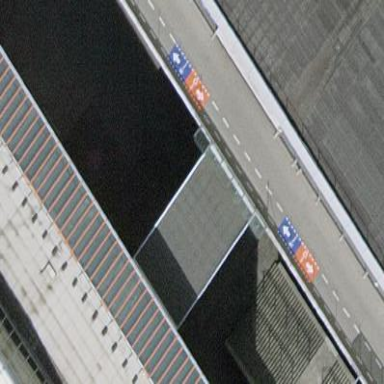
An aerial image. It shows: Rooftop bridge structure.